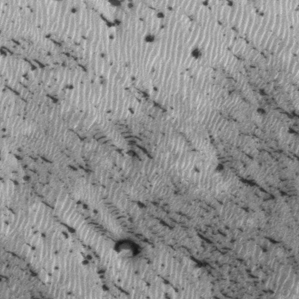
Label: frost